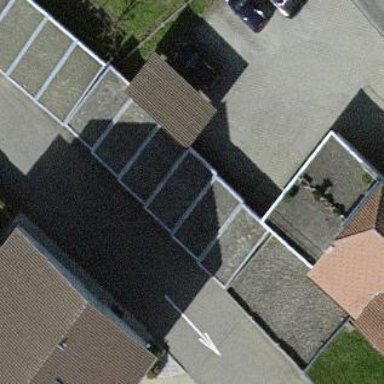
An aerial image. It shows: Group of garages.